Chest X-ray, PA view. Patient: 49 years old, sex M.
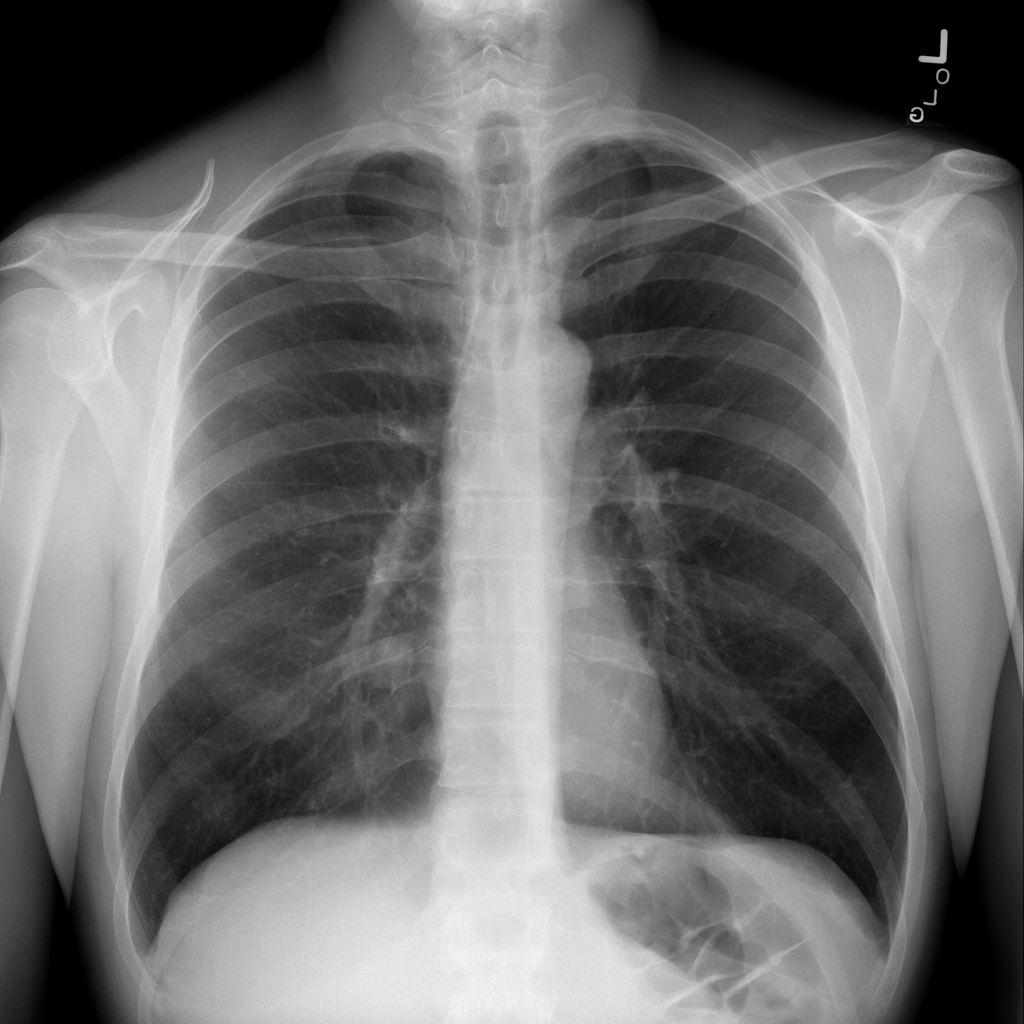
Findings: No Finding